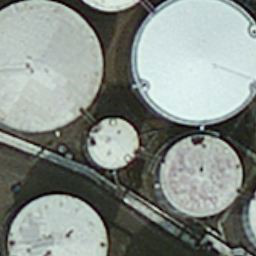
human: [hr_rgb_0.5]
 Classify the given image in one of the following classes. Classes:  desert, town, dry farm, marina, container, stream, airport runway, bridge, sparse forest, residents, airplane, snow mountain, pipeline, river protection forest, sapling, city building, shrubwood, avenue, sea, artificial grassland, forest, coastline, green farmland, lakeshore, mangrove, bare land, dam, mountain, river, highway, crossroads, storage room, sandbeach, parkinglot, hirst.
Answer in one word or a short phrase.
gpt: storage room